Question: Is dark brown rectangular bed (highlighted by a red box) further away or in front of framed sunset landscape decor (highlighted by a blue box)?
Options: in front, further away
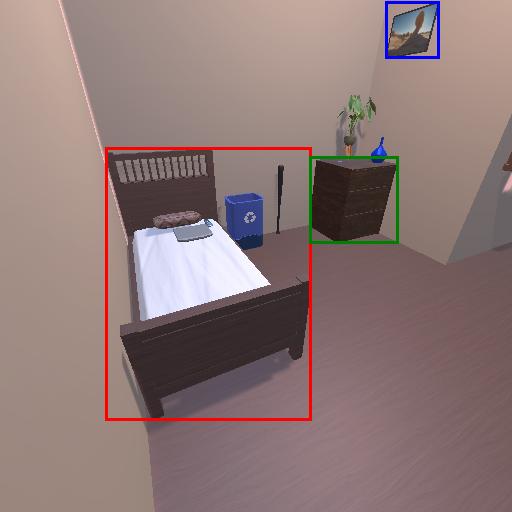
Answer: in front